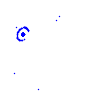
Particle: kaon